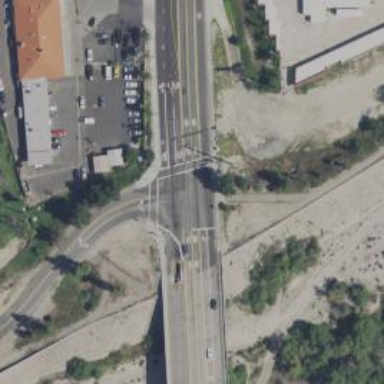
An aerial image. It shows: Secondary road with separate asphalt sidewalk.